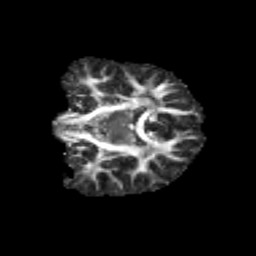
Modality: FA
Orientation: coronal
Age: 12
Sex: male
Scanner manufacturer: siemens
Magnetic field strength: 3 T
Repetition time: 3.8 s
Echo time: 0.07 s